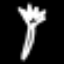
Label: fork